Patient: sex M, age 37
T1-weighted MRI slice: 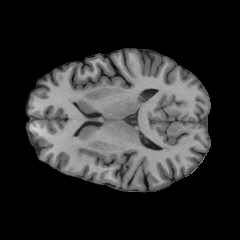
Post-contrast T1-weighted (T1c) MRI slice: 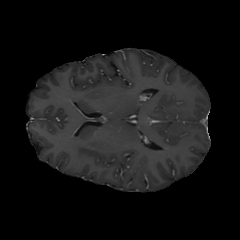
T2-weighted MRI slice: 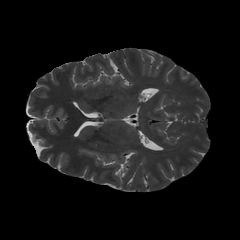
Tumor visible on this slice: no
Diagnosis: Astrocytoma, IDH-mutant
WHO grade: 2